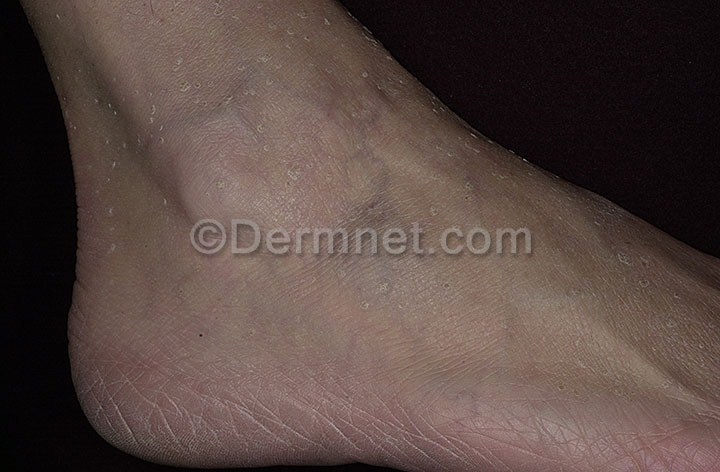
Disease: Seborrheic Keratoses and other Benign Tumors